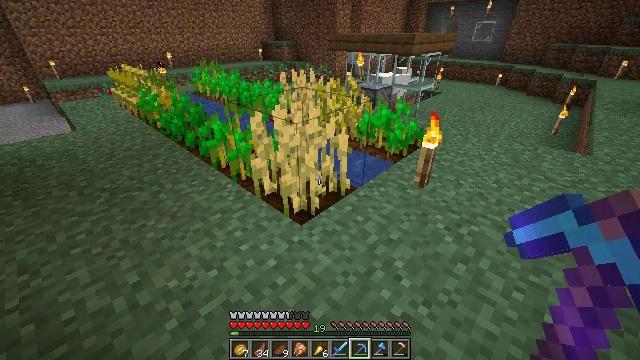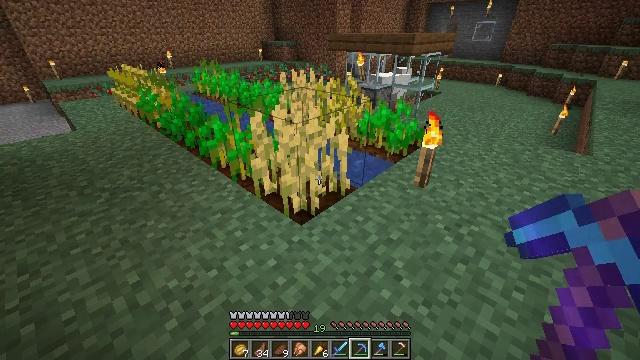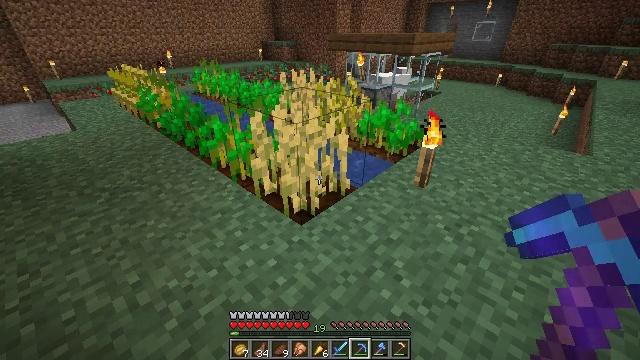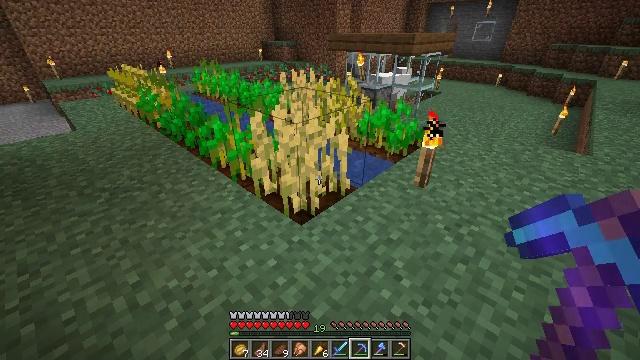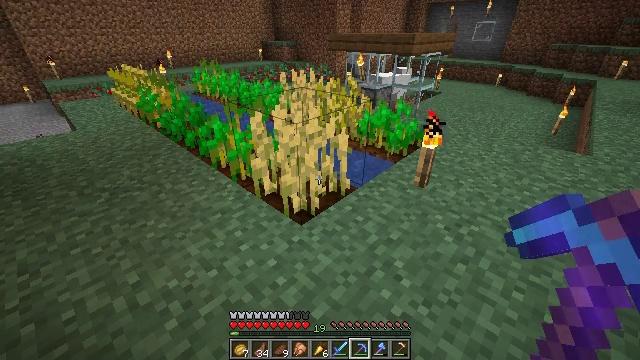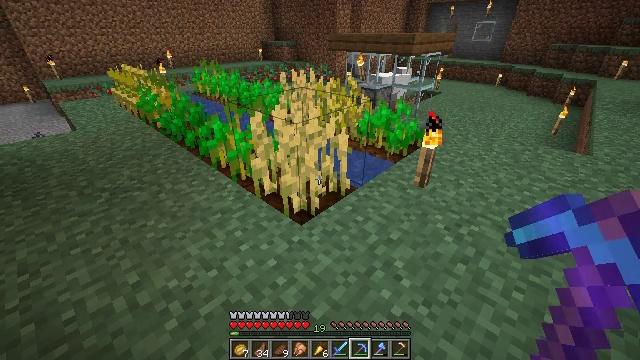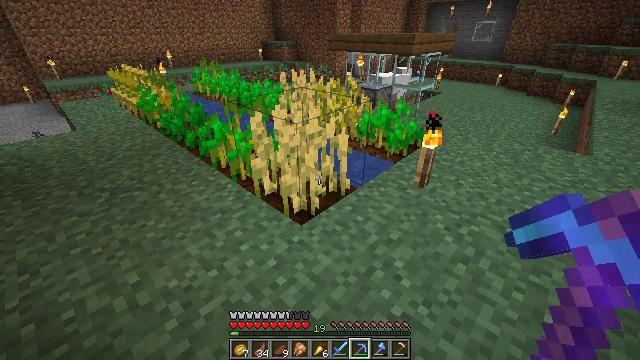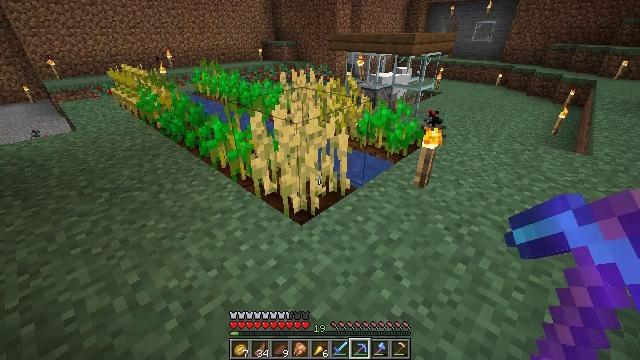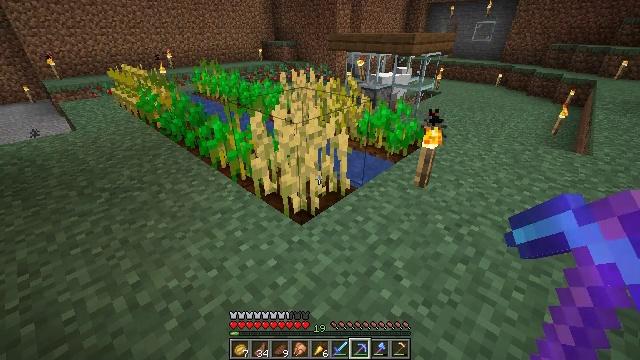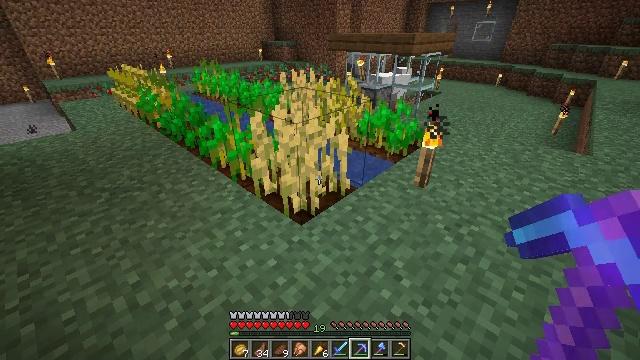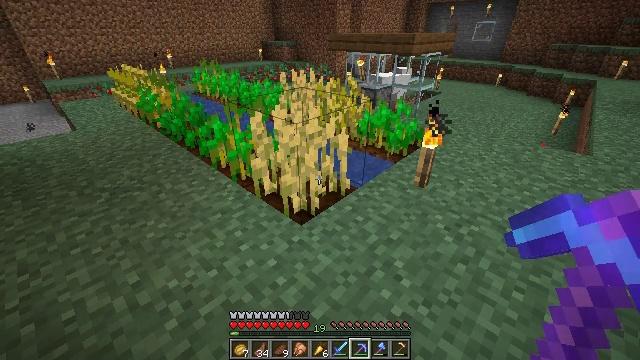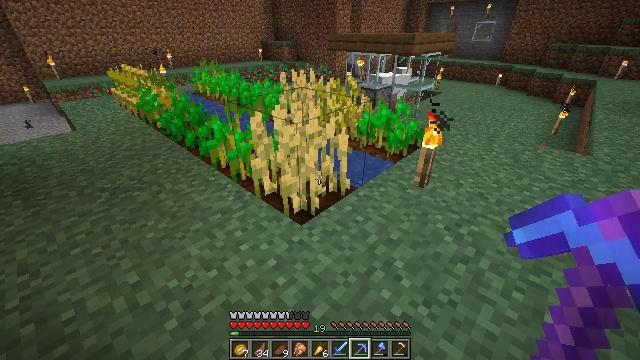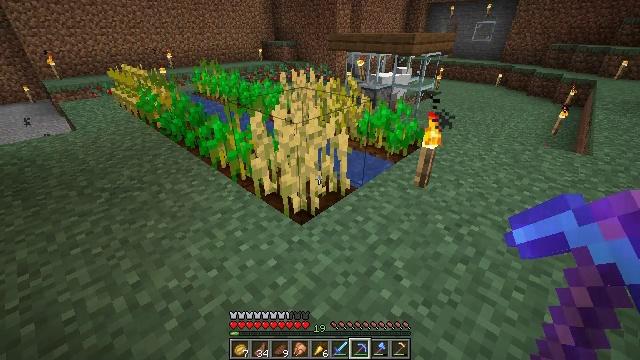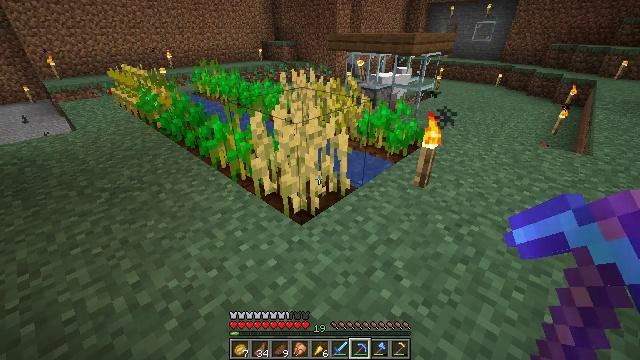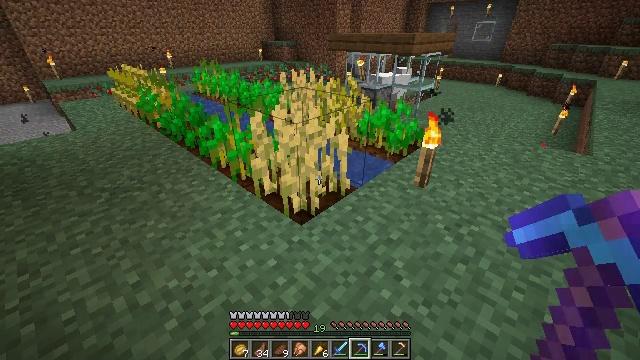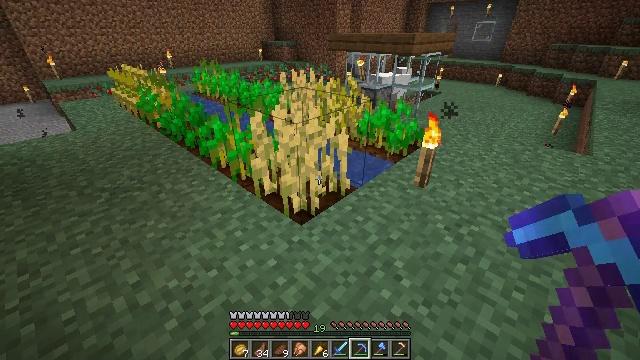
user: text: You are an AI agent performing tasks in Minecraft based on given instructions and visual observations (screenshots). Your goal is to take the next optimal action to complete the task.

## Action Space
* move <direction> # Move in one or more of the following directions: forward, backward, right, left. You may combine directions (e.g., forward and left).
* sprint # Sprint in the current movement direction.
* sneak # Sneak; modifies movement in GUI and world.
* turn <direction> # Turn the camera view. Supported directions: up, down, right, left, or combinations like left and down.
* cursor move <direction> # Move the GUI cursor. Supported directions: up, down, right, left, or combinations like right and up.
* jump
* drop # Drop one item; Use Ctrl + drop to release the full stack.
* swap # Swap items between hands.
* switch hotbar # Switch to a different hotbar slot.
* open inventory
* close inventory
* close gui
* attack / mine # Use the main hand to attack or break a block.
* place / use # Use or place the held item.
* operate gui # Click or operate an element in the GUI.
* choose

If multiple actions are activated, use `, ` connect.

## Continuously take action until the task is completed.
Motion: motion action
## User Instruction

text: Gather wheat by left-clicking on it.
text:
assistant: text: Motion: no_op
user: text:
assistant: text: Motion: no_op
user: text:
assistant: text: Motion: no_op
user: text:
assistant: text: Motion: no_op
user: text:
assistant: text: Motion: no_op
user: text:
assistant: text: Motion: no_op
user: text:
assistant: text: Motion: no_op
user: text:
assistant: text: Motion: no_op
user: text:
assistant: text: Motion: no_op
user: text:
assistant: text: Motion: no_op
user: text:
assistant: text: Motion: no_op
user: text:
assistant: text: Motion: no_op
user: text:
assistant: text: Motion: no_op
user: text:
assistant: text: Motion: no_op
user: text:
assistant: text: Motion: no_op
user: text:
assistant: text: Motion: attack / mine
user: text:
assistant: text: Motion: attack / mine
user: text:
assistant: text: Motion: attack / mine
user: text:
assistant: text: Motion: no_op
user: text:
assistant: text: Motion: no_op
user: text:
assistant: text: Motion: no_op
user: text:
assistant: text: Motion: no_op
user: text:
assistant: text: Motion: no_op
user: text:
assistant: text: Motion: no_op
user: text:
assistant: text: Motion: no_op
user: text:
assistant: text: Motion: turn left
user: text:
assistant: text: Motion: turn left and down
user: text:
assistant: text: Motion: no_op
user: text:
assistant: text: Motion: no_op
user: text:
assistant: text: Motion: no_op